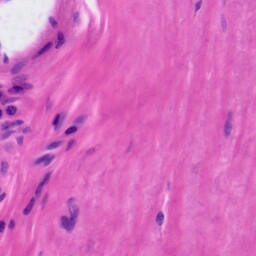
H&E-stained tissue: Tonsil